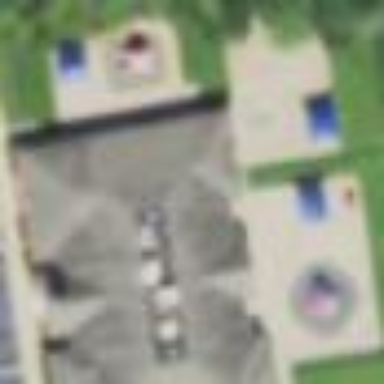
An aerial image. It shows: Playground area for leisure land.